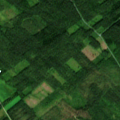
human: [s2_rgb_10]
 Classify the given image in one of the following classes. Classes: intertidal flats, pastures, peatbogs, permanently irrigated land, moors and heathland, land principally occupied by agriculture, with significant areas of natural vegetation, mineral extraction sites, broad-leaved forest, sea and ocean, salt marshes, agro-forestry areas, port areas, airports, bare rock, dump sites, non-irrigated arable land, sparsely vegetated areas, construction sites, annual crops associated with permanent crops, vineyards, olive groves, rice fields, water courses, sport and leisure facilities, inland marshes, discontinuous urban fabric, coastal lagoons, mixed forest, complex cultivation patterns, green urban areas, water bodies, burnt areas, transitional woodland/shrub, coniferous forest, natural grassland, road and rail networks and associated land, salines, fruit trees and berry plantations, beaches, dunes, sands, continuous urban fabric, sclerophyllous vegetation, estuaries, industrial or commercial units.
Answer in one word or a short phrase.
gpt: land principally occupied by agriculture, with significant areas of natural vegetation, coniferous forest, mixed forest